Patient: sex M, age 47
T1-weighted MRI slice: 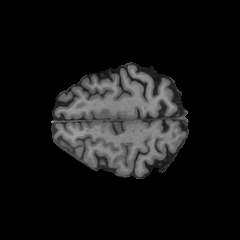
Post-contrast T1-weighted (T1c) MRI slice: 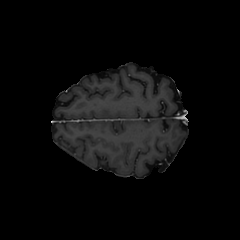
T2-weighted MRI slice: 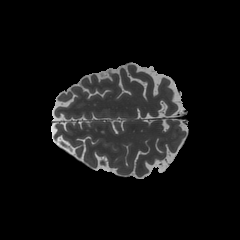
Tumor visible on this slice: no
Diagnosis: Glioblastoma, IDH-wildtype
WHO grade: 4